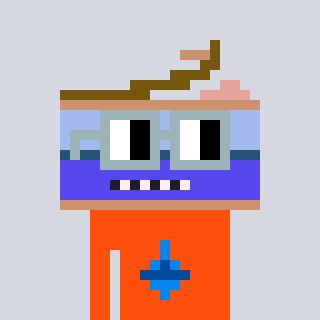
a pixel art character with square dark gray glasses, a canned ham-shaped head and a orange-colored body on a cool background